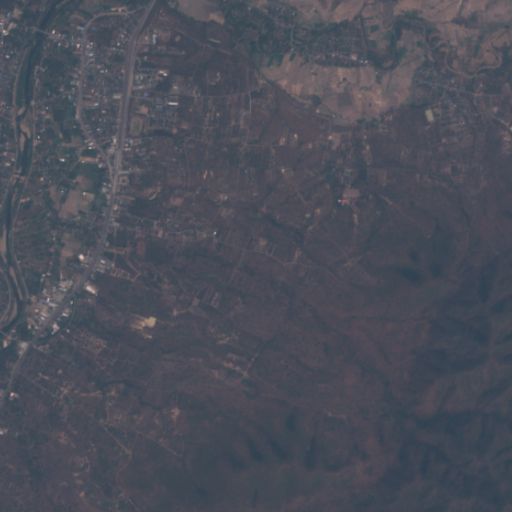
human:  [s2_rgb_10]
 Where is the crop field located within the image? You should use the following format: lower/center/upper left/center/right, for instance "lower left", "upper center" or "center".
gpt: The crop field is located in the upper of the image.
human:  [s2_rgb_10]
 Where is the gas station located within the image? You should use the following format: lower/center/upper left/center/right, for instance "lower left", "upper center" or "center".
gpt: The gas station is located in the upper left of the image.
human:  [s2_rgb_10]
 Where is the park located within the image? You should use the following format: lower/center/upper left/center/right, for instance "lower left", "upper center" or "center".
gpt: The park is located in the upper left of the image.
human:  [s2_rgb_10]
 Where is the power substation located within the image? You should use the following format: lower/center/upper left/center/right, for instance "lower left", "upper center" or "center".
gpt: The power substation is located in the center left of the image.
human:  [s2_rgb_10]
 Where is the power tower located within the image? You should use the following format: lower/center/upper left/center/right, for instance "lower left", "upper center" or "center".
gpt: The power tower is located in the left of the image.
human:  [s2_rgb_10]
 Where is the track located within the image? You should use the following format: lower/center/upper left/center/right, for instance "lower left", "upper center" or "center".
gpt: The track is located in the upper left of the image.
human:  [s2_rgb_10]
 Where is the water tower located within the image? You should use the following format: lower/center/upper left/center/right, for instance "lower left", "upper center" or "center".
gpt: The water tower is located in the upper left of the image.
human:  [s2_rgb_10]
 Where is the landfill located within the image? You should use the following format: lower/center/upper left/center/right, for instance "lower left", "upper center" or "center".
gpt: There is no landfill in the image.